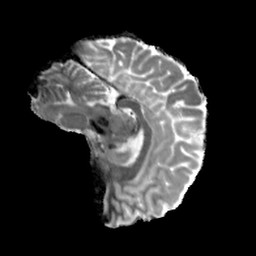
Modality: MD
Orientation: sagittal
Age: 24
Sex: female
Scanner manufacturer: siemens
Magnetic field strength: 6.98 T
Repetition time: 7.776 s
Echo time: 0.076 s